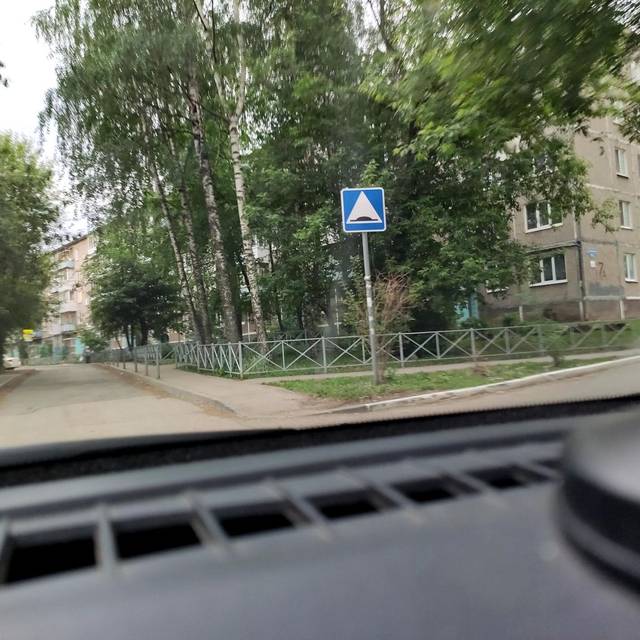
Region: Russia
Coordinates: 57.981, 56.218